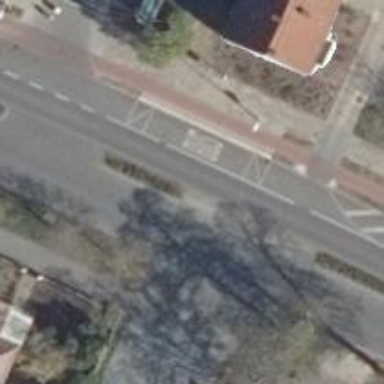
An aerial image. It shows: Public transport stop position.